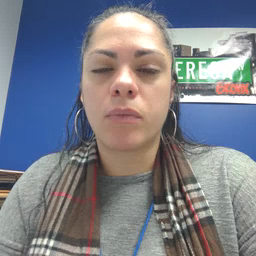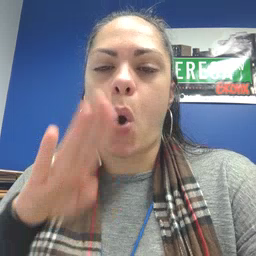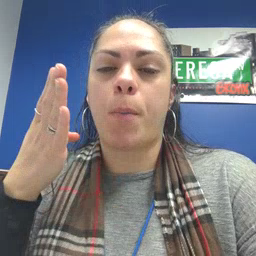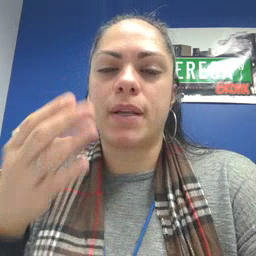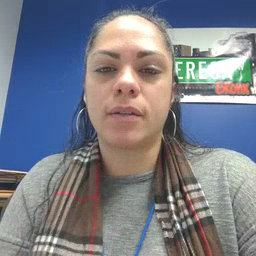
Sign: open